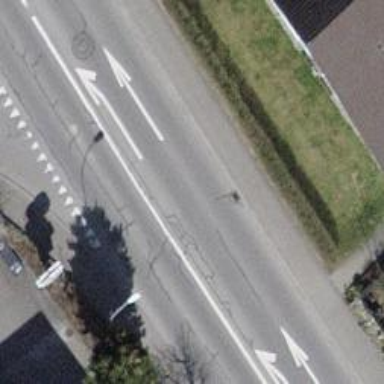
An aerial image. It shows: Secondary road with asphalt surface.